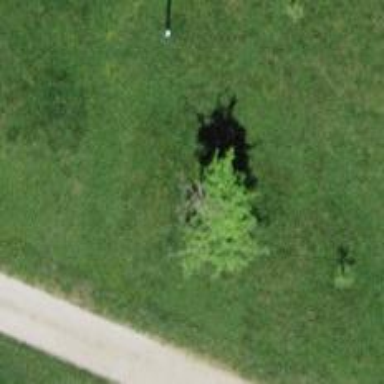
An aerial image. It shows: Broadleaved tree with lush leaves.